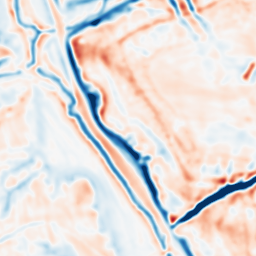
Category: multiscale
Decomposition family: dog_multiscale
Decomposition parameters: sigma_ratio: 1.4
n_scales: 3
base_sigma: 2
Upsampling method: cubic_catmull_rom
Upsampling parameters: scale: 8
Upsampling scale: 8